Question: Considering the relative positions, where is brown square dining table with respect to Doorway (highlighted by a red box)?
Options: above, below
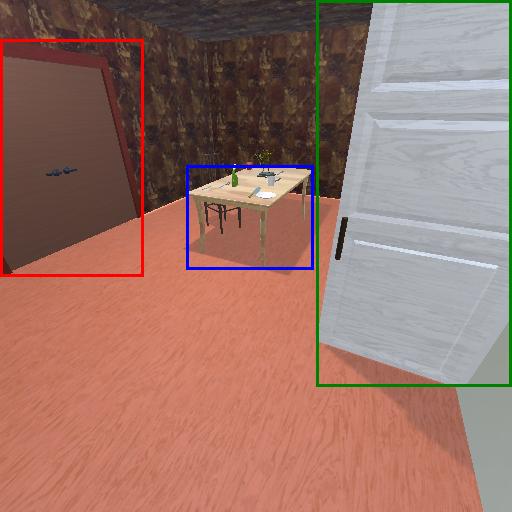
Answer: above